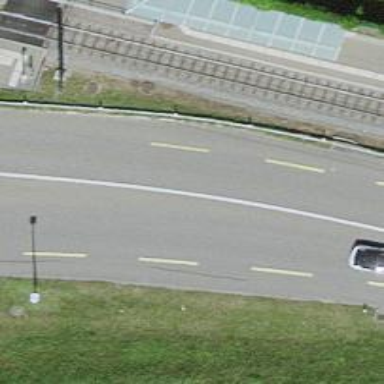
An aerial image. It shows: Primary highway with asphalt surface. It has designated lane for cyclists in both directions.